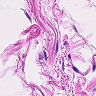
Metastatic tissue present: no